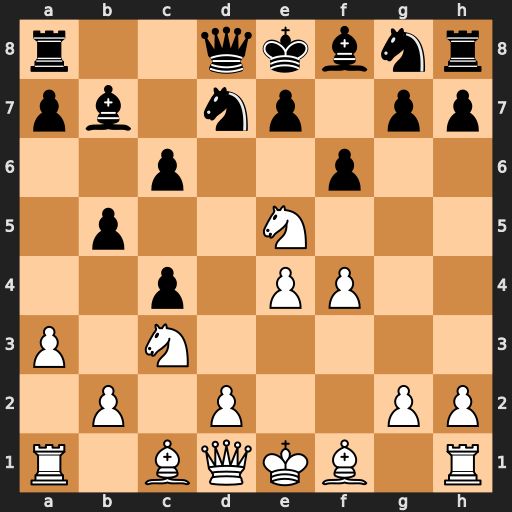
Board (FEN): r2qkbnr/pb1np1pp/2p2p2/1p2N3/2p1PP2/P1N5/1P1P2PP/R1BQKB1R
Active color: w
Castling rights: KQkq
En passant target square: -
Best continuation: Qh5+ g6 Nxg6